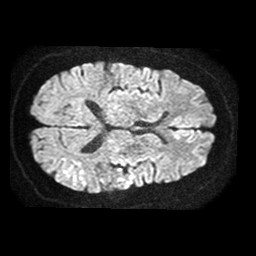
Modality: TRACE
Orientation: axial
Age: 53
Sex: male
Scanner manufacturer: philips
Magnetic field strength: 1.5 T
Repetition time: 3.771 s
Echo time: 0.09565 s